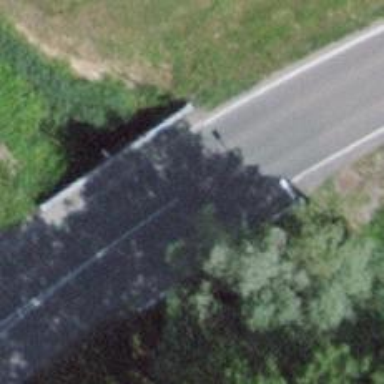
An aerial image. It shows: Secondary road on asphalt bridge.